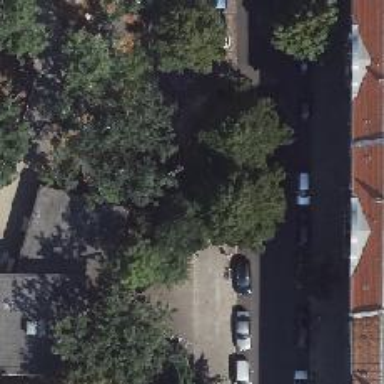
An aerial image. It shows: Sidewalk along the footway.